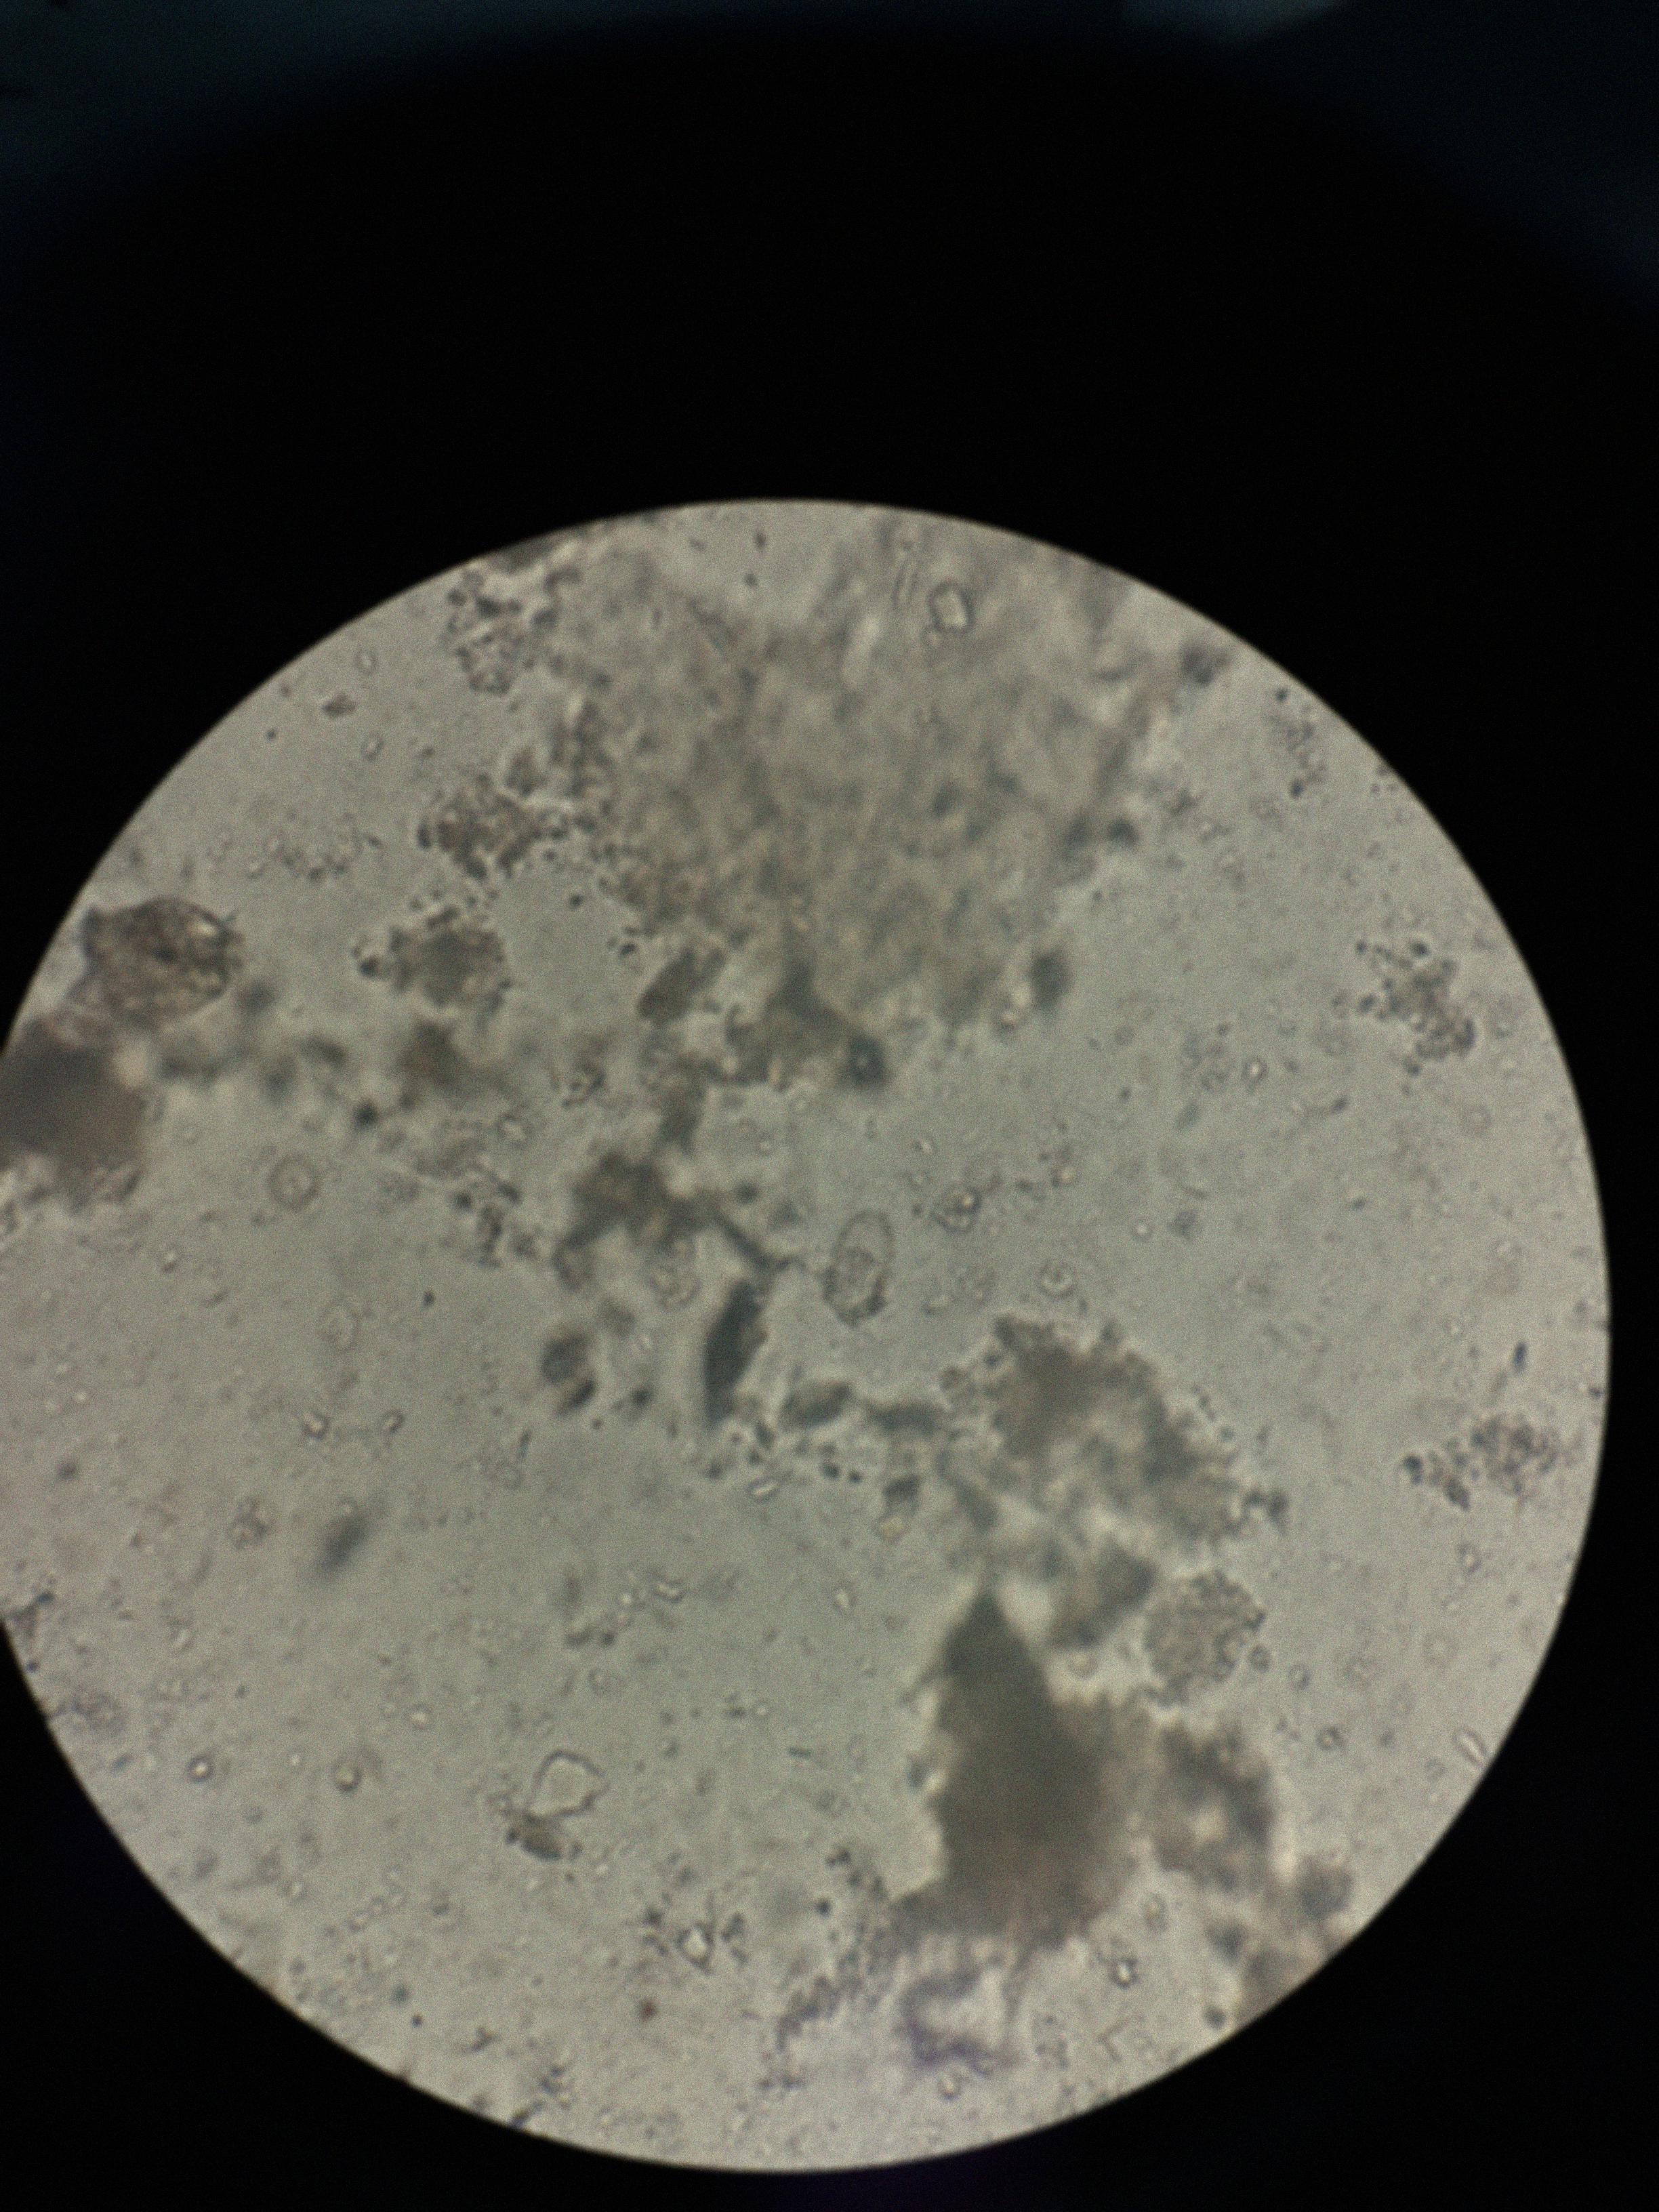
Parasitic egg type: Capillaria philippinensis